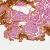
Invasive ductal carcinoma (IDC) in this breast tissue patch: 0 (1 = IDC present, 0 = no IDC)